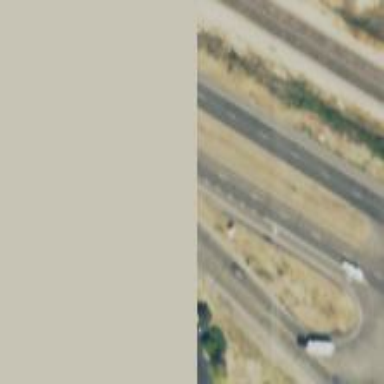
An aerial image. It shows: Expressway with asphalt surface. It is trunk highway with top-grade track type.